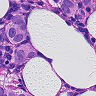
Metastatic tissue present: yes